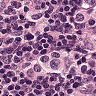
Metastatic tissue present: yes